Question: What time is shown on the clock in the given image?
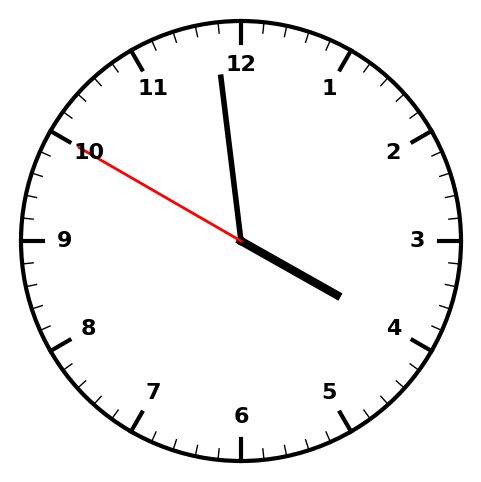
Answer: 03:58:50